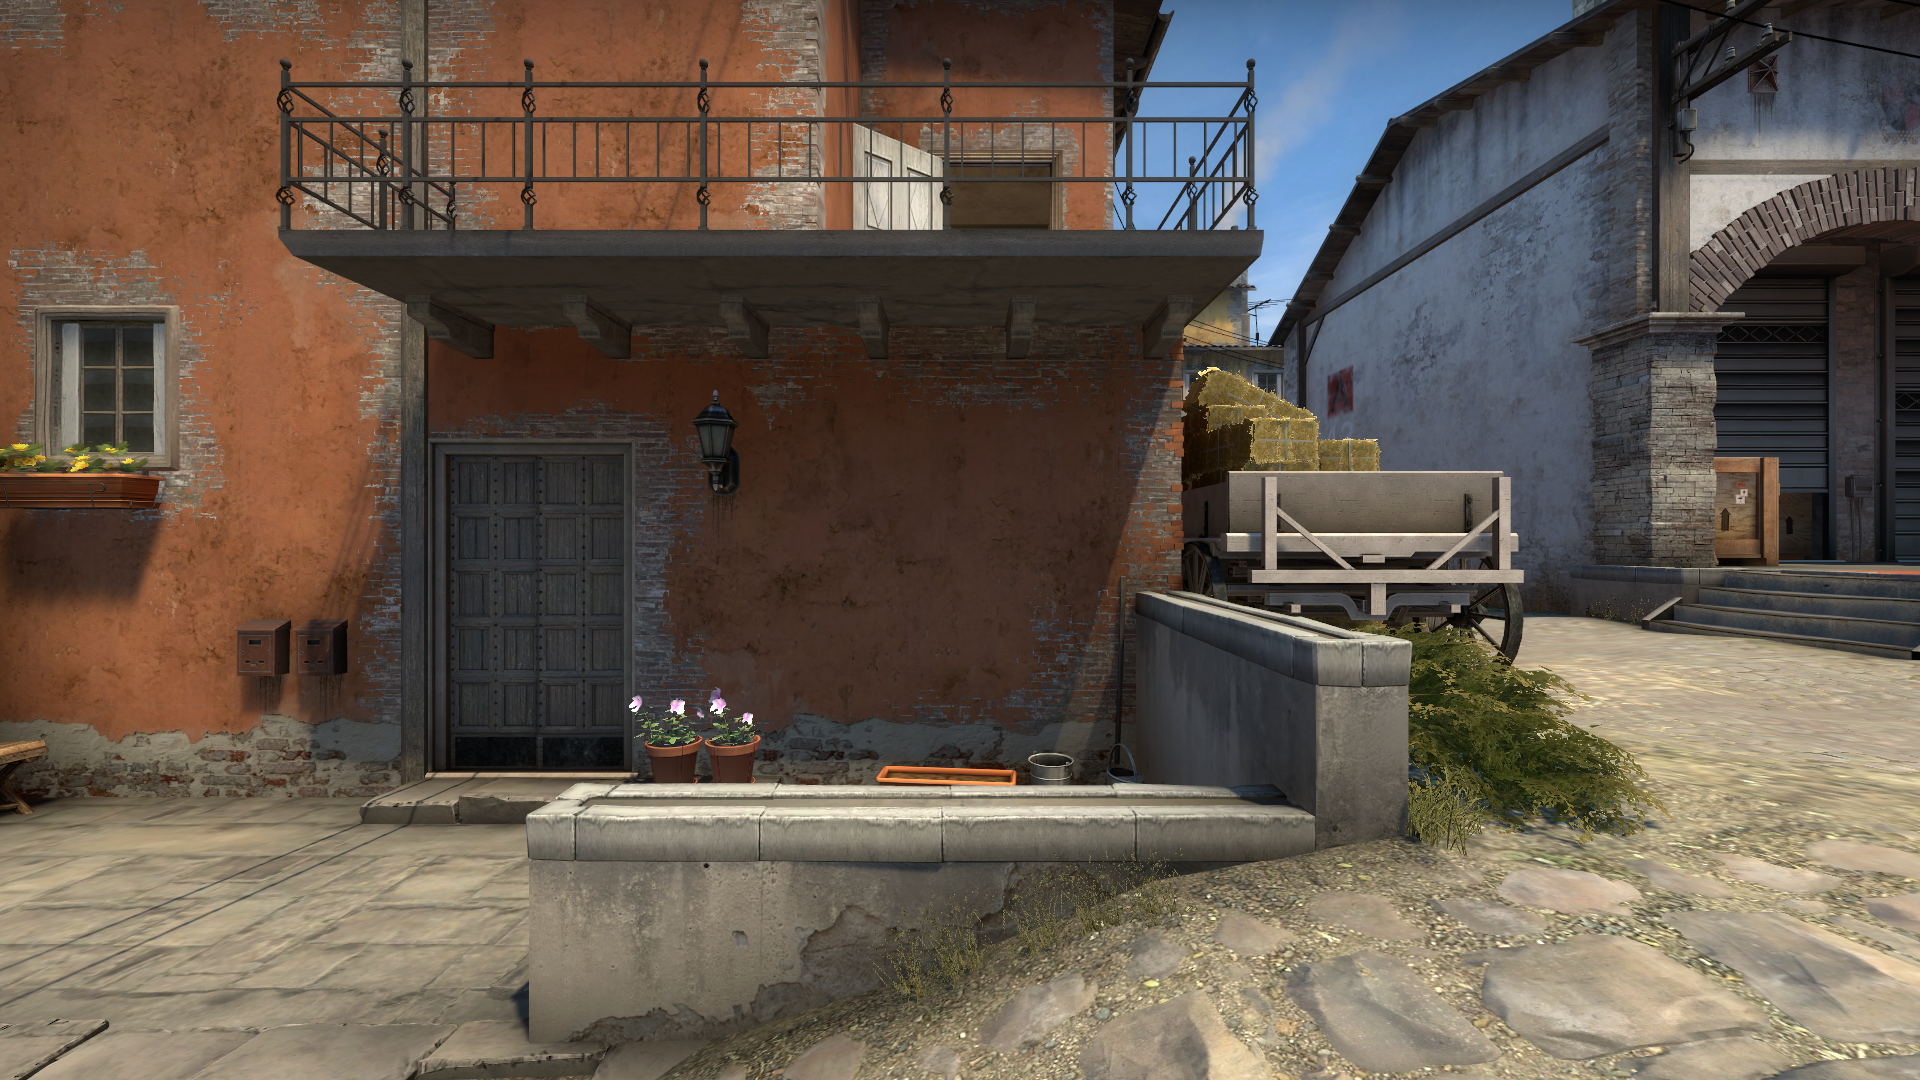
Map: de_inferno